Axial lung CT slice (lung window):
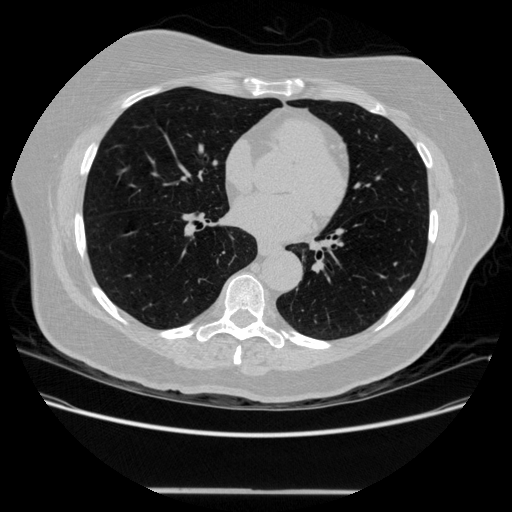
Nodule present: no